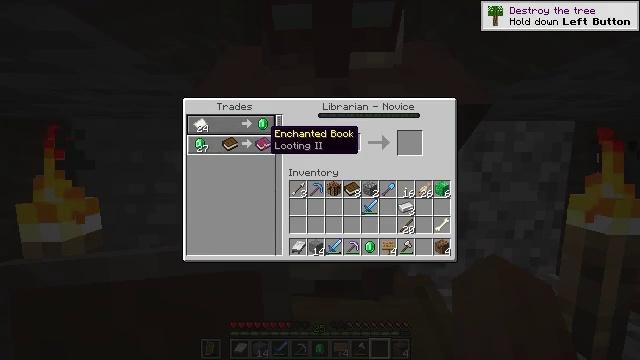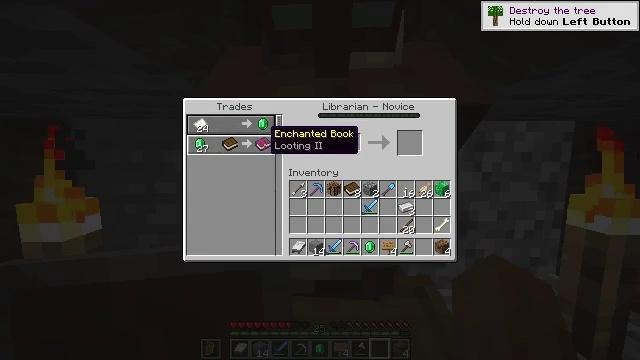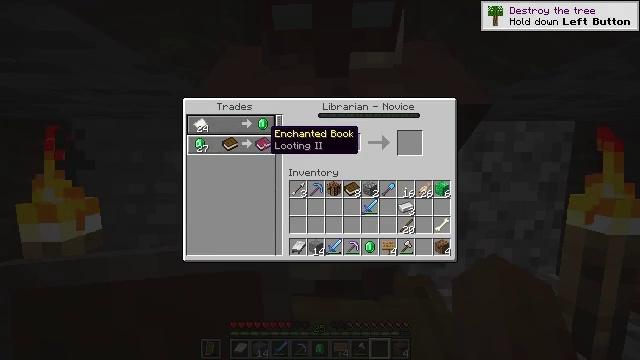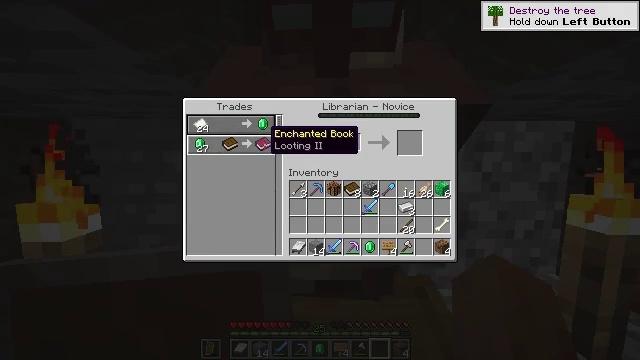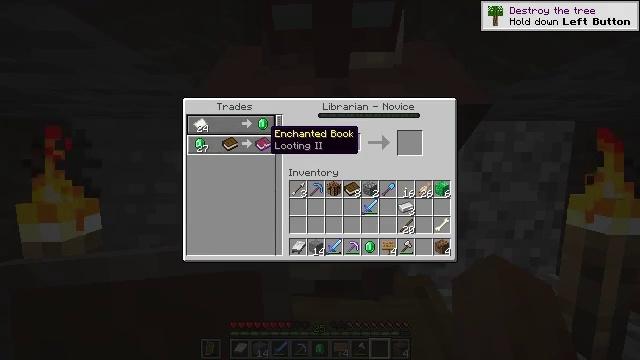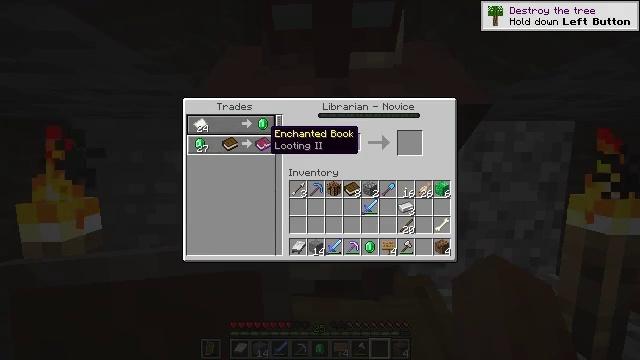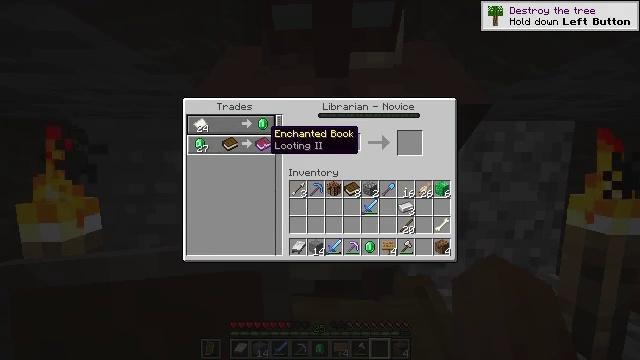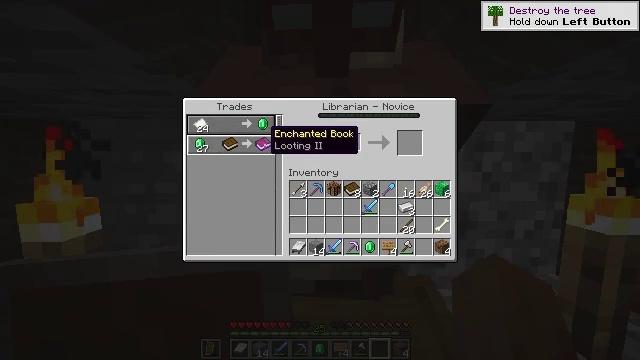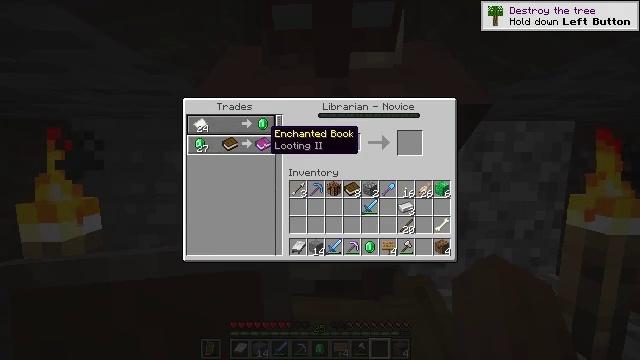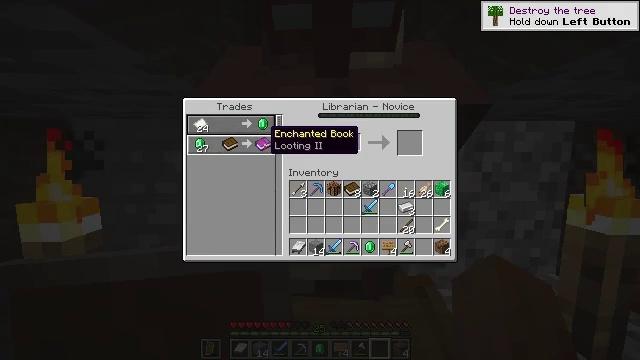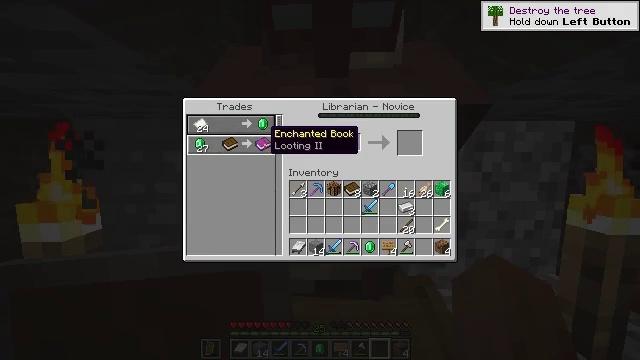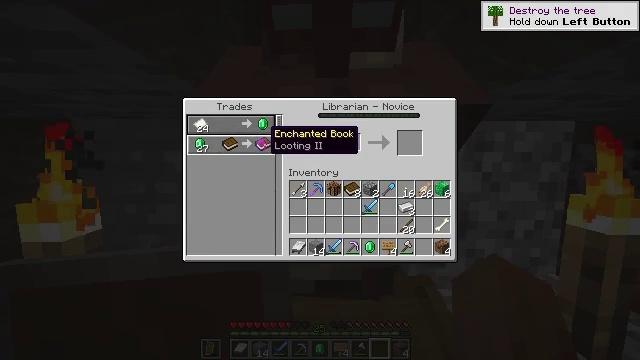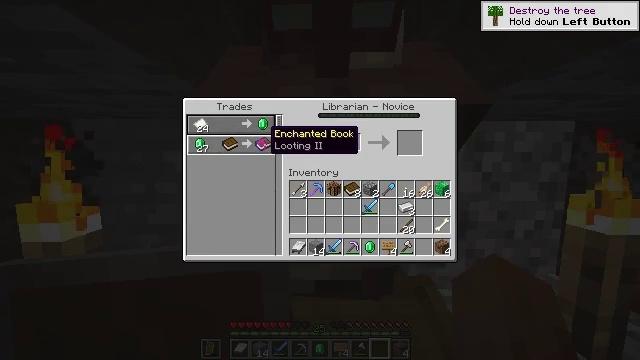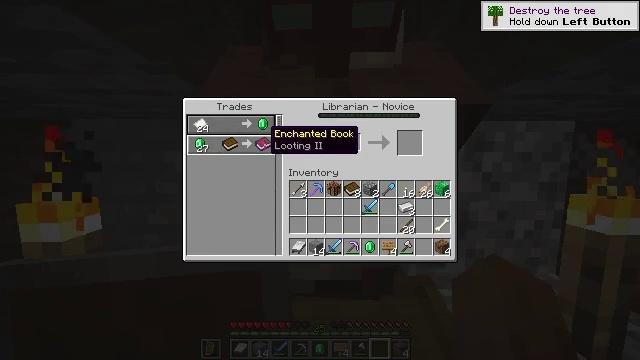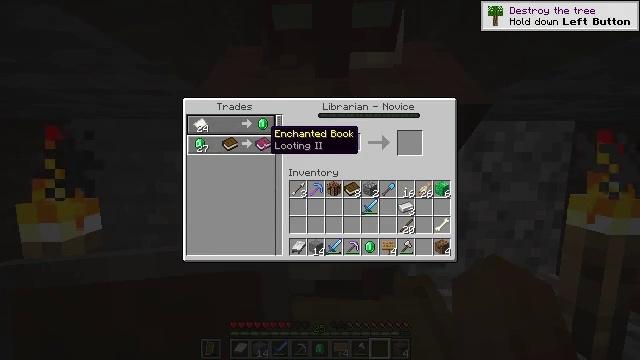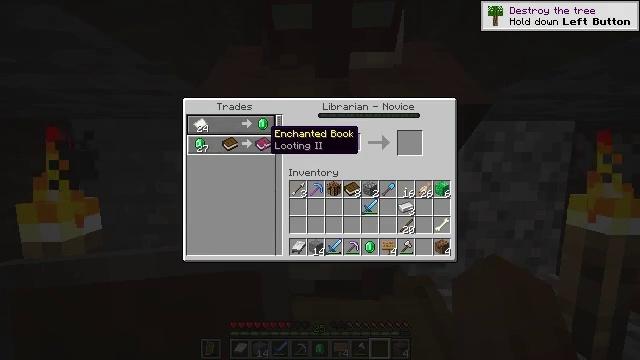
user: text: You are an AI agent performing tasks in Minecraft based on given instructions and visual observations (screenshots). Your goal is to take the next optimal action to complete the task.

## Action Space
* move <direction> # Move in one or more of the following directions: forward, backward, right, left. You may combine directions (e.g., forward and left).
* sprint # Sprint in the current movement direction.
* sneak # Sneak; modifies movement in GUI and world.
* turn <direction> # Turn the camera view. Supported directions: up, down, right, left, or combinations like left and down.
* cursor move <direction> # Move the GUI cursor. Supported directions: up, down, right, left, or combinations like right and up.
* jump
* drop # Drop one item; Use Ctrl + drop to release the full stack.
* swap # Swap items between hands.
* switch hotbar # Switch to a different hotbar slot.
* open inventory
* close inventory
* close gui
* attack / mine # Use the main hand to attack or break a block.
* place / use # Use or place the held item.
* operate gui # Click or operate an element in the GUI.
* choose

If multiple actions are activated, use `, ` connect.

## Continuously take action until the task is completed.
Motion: motion action
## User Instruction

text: Mine the lectern.
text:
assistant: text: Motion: no_op
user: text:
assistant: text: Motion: no_op
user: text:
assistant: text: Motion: no_op
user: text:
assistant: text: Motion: no_op
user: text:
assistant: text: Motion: no_op
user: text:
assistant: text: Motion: no_op
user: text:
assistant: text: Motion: no_op
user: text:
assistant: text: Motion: no_op
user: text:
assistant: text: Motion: no_op
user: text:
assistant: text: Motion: no_op
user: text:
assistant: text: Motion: no_op
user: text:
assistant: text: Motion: no_op
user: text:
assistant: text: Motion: no_op
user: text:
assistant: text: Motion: no_op
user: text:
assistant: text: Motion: no_op
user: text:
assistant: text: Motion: no_op
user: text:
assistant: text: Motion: no_op
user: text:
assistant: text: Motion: no_op
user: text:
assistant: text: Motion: no_op
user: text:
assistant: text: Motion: no_op
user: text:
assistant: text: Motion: no_op
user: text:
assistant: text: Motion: no_op
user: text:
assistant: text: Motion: no_op
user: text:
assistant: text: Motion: no_op
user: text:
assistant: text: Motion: no_op
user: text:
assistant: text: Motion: no_op
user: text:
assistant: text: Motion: no_op
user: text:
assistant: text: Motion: no_op
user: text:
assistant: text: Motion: close gui
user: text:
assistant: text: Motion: open inventory